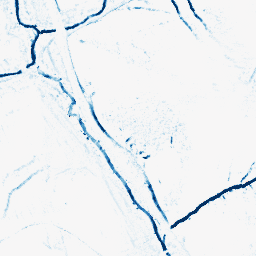
Category: morphological
Decomposition family: morphological_diamond
Decomposition parameters: operation: closing
radius: 3
Upsampling method: regularized
Upsampling parameters: scale: 4
lambda_reg: 0.01
Upsampling scale: 4